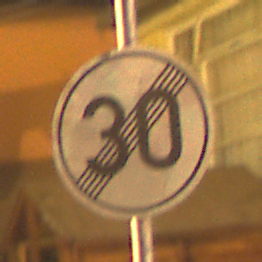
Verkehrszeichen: EndeGeschwindigkeit30
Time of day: Night
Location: Outdoor (Urban)
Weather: Clear
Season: NotSpecified
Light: Artificial